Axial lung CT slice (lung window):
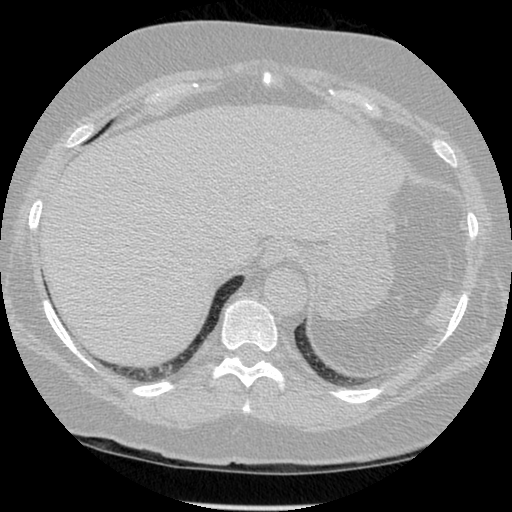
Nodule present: no